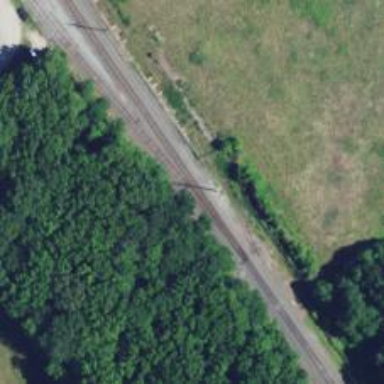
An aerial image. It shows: Railway spur service.